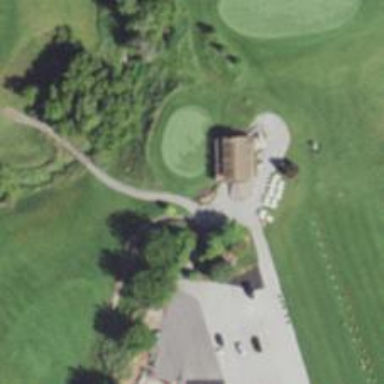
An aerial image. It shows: Path for both roads and golfers.